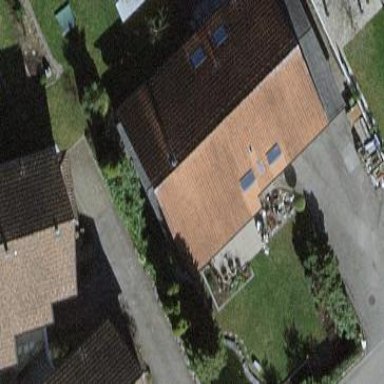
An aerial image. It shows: Simple house.